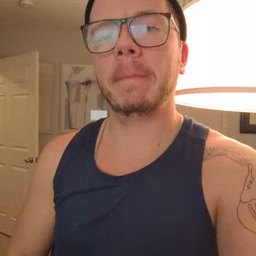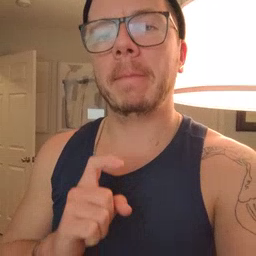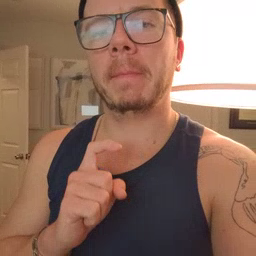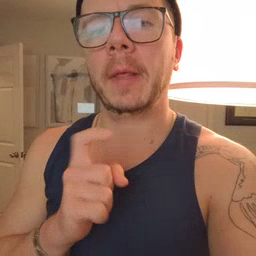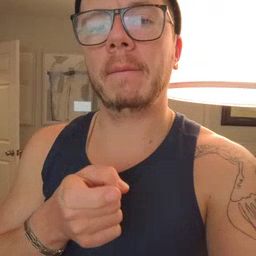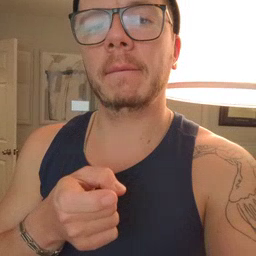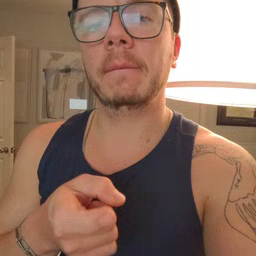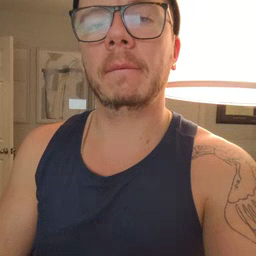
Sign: gift